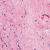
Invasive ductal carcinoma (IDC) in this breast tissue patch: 0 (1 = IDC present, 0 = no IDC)